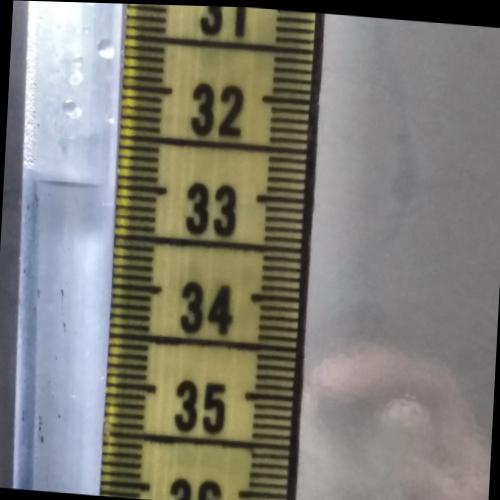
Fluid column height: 33.0 cm